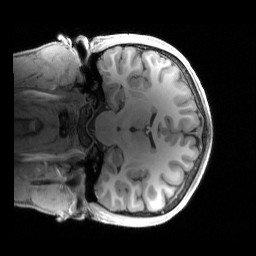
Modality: T1w
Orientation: coronal